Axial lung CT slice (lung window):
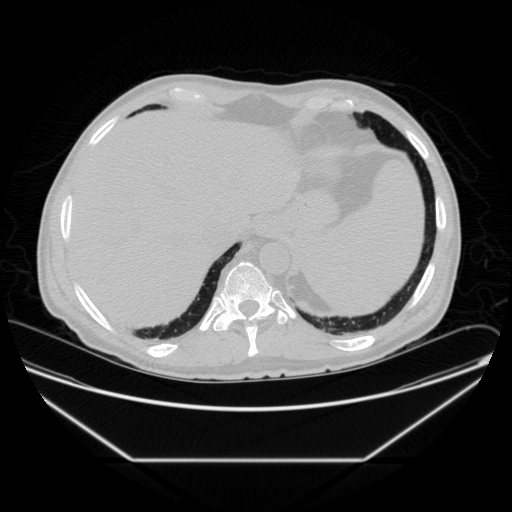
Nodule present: no